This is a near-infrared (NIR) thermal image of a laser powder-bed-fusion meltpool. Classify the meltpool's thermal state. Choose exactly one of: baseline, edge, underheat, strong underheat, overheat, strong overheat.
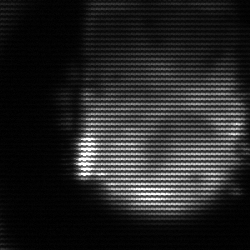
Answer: edge